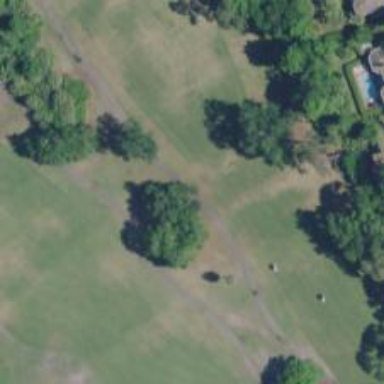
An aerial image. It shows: Path designated for golf carts.